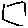
Label: square